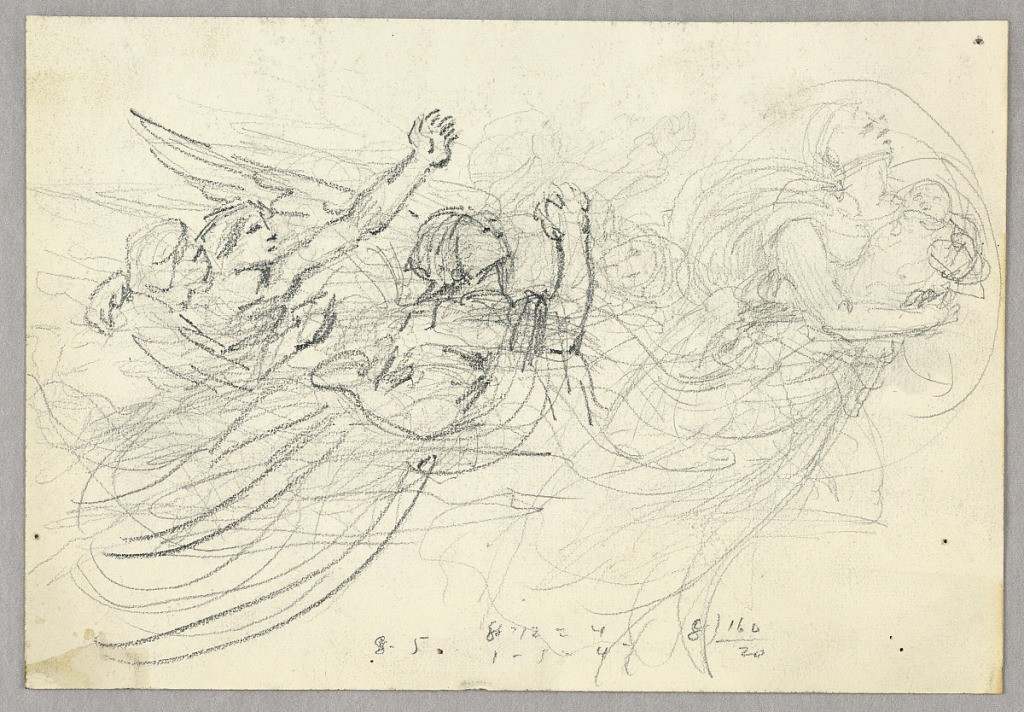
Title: Sketch of Figural Group for Ascension
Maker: Francis Augustus Lathrop, American, 1849–1909
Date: ca. 1895
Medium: Graphite and black pastel on paper
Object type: Drawing
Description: Angels moving toward the right, the first one carrying an infant. Verso: Design, in brown watercolor, for a band of interior decoration.